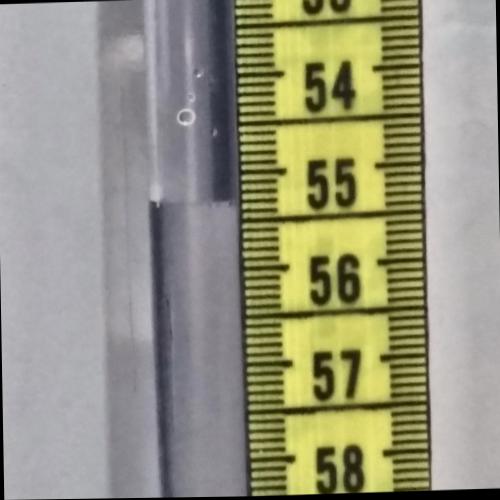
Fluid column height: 55.3 cm